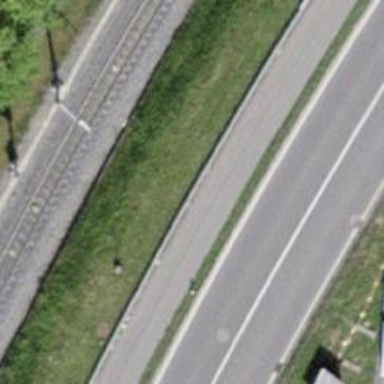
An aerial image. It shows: Cycleway.